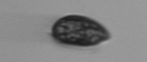
Label: Prorocentrum_triestinum